Field crop: maize
Growth stage: 2
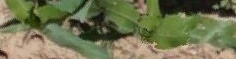
Species: maize